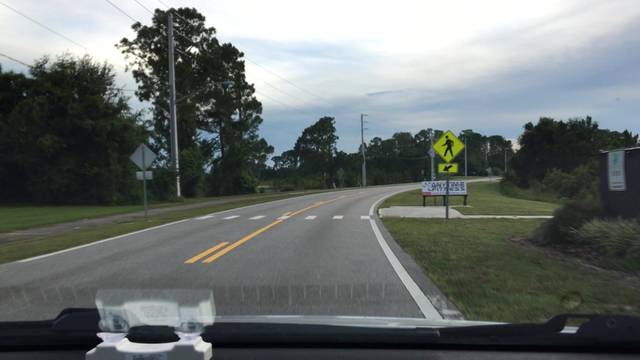
Region: United States
Coordinates: 28.923, -81.194